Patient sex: F
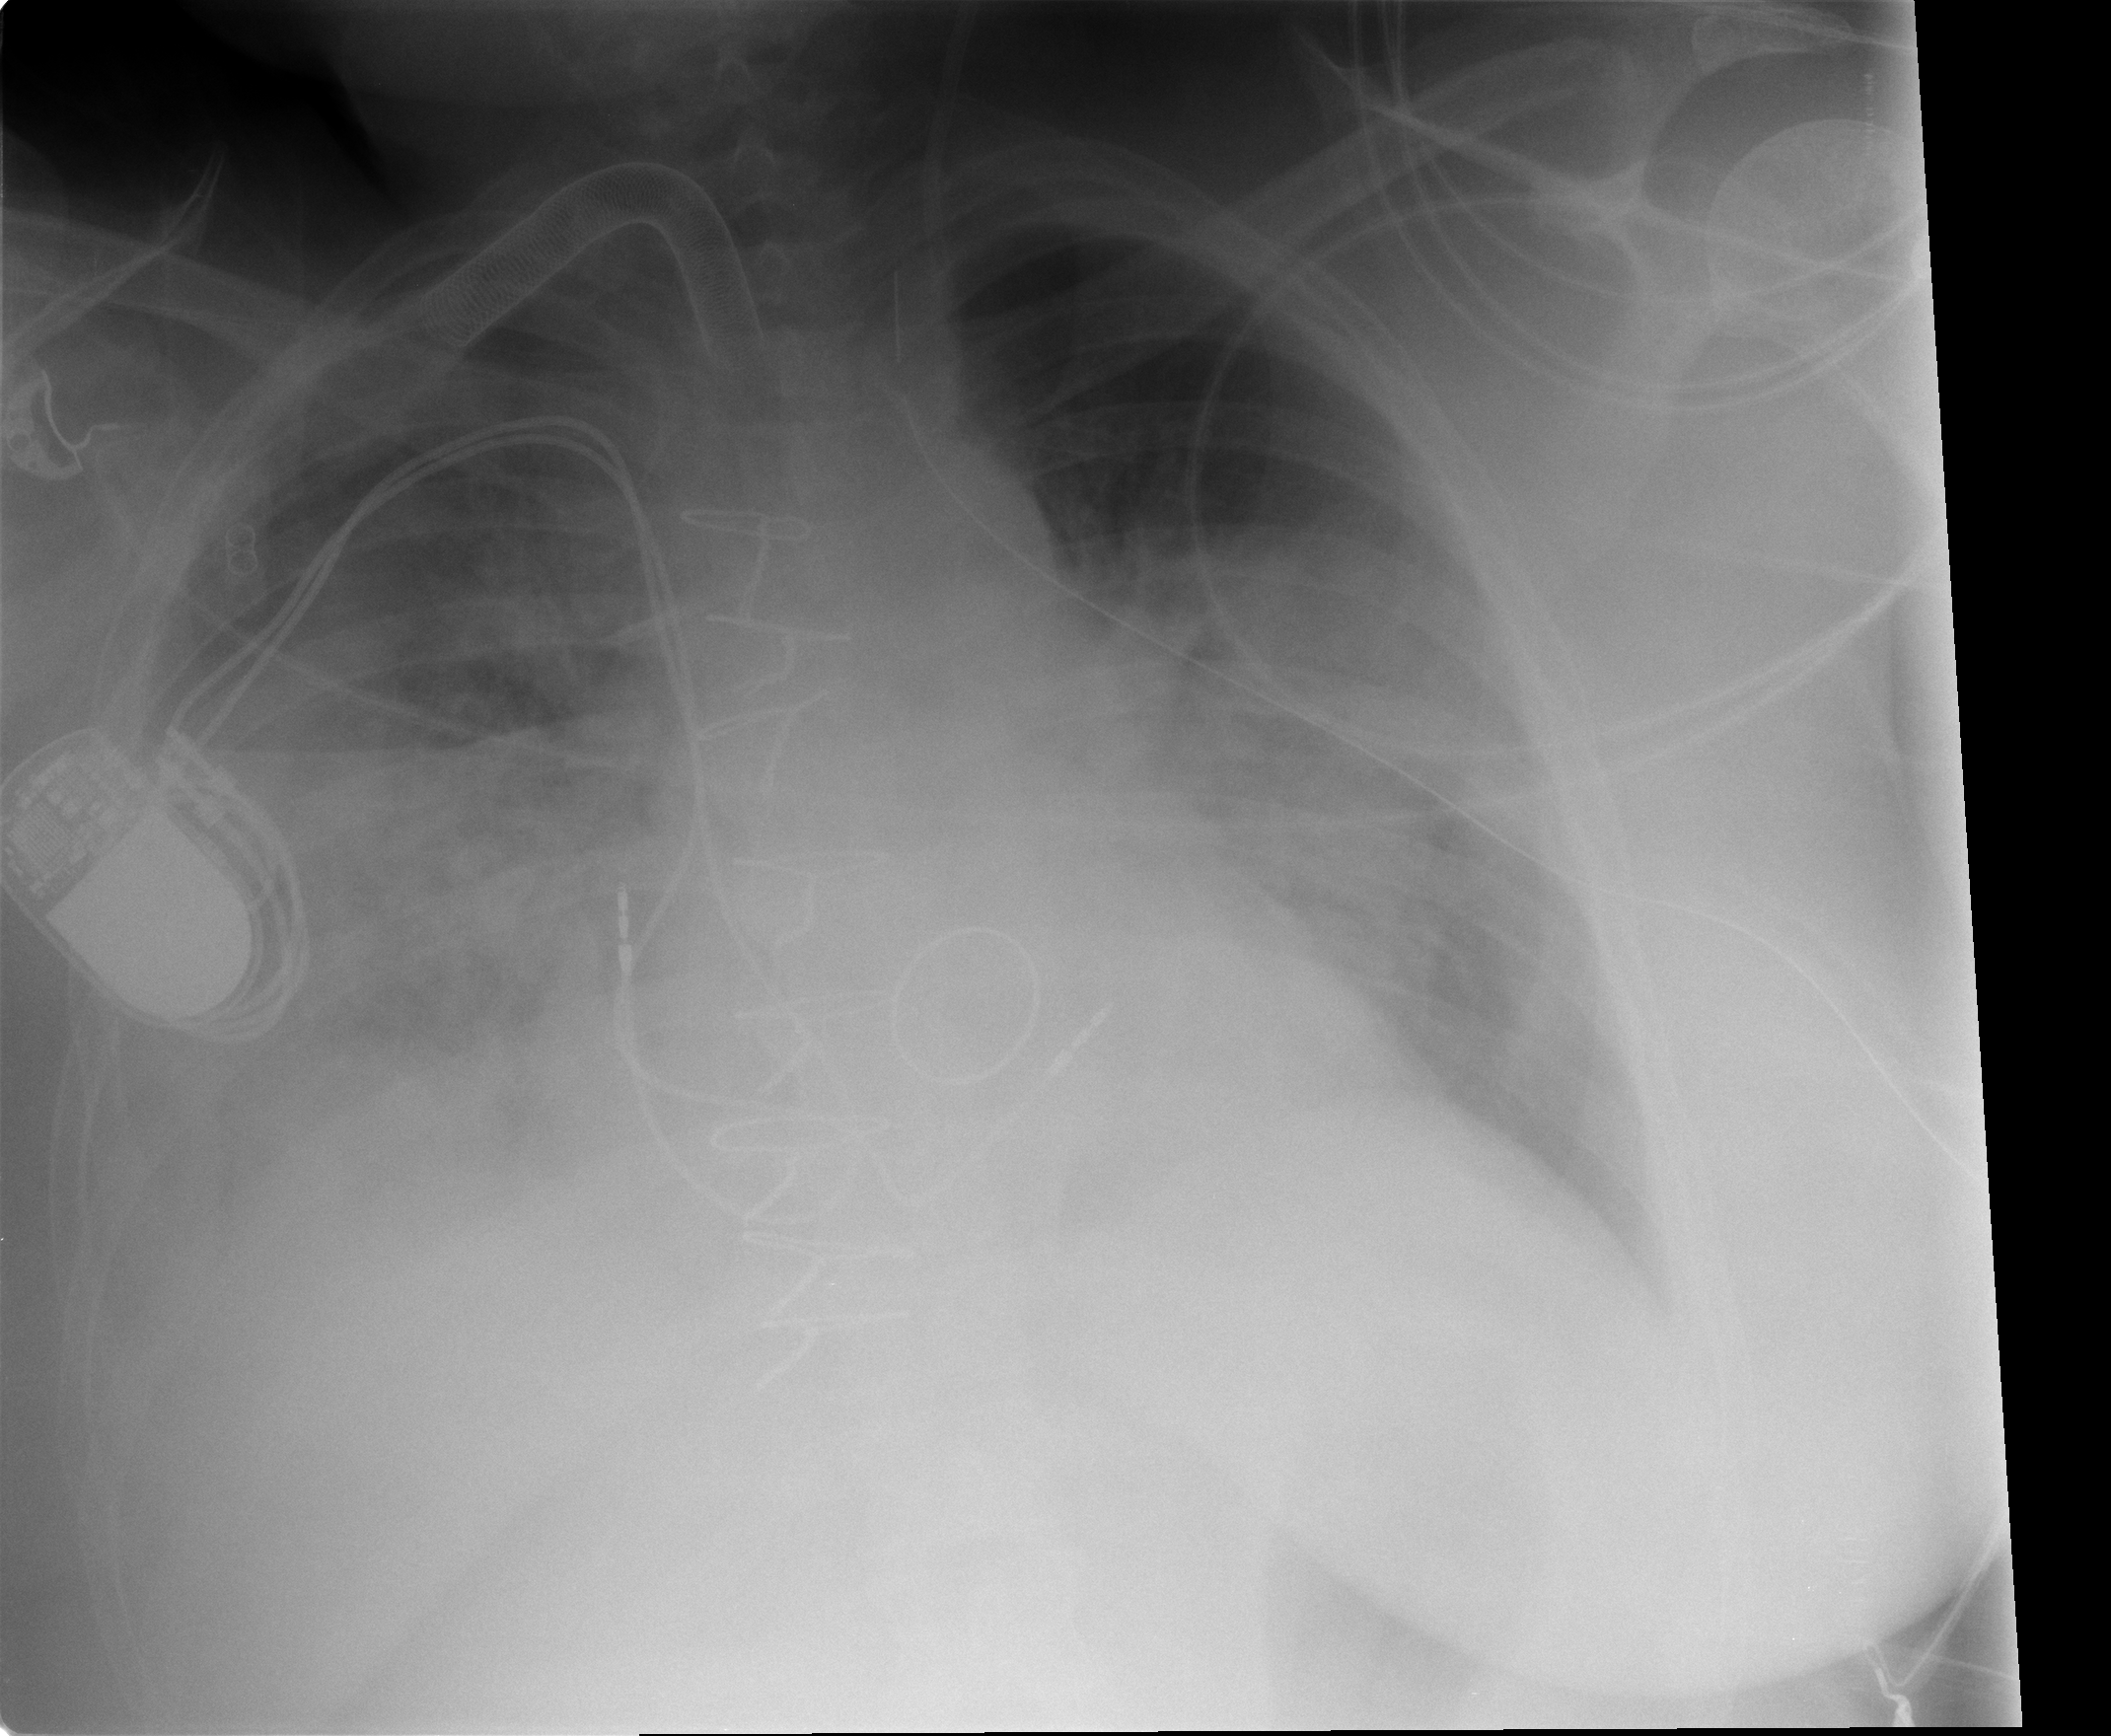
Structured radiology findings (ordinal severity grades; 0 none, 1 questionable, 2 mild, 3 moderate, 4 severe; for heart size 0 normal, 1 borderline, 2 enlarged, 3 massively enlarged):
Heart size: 2
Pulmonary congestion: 3
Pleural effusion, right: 2
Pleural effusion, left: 0
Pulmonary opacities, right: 3
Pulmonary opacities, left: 3
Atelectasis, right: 3
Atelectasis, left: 2